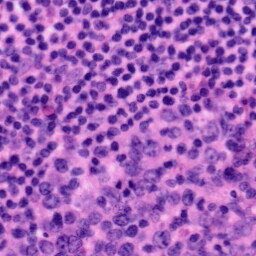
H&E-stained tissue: Tonsil